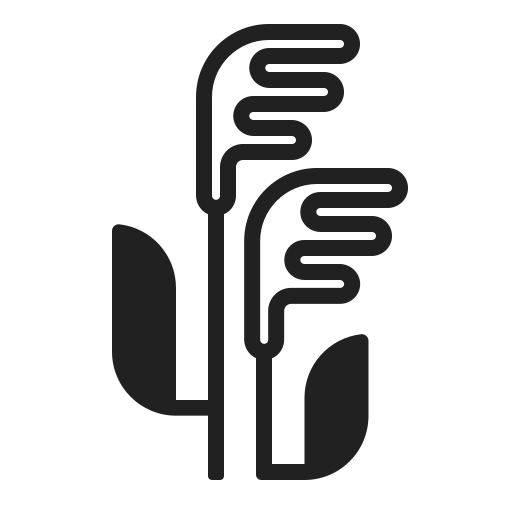
sheaf of rice high contrast